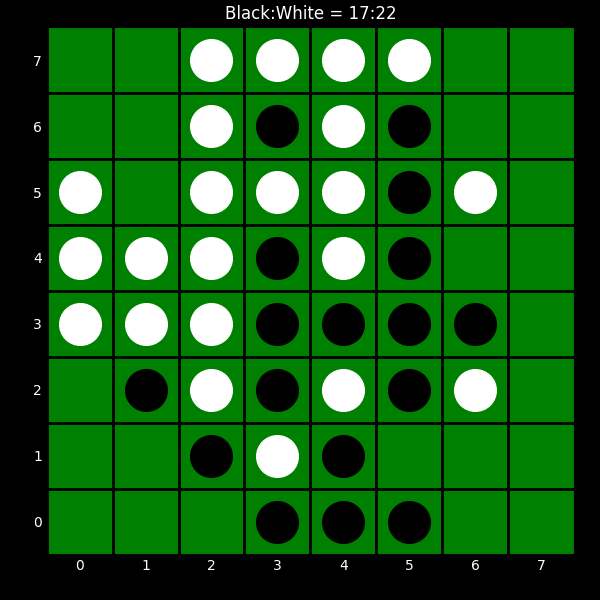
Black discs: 17
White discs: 22